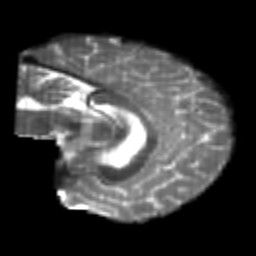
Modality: T2w
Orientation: sagittal
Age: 24
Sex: female
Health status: healthy
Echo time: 0.074 s